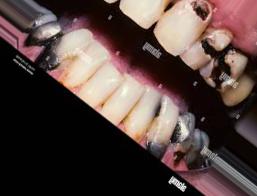
Condition: Caries